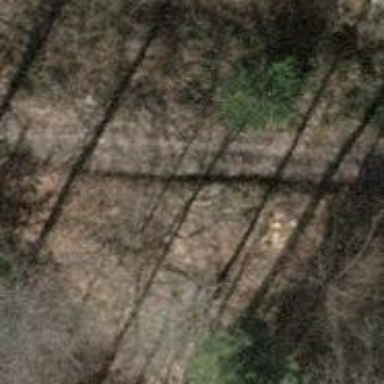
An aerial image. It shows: Unpaved track road.